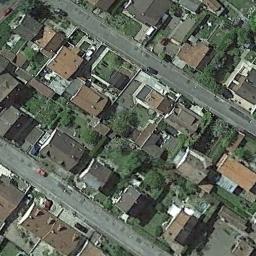
Label: residential